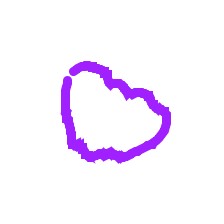
Shape: circle